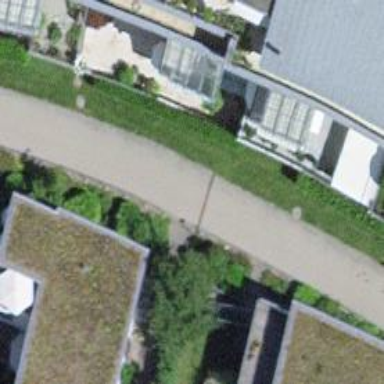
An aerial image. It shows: Paved footway.